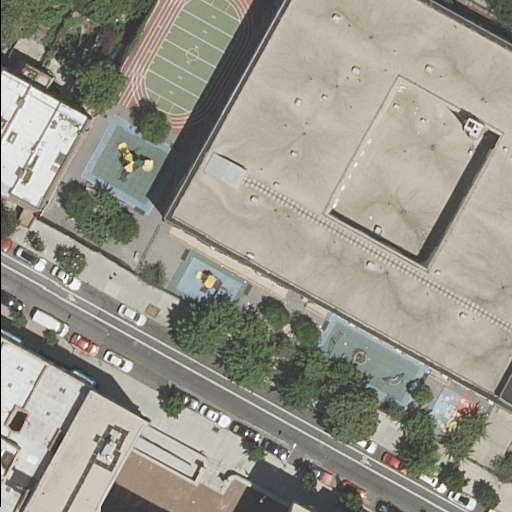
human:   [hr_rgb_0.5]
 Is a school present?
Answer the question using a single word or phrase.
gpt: yes

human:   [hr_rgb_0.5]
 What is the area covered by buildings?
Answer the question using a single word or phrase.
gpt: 4874m2

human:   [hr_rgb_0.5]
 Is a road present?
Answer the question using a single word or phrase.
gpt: yes

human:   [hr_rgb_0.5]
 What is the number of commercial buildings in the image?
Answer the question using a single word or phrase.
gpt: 0

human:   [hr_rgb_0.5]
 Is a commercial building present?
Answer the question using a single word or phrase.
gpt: no

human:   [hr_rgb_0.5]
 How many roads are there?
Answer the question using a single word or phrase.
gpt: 1

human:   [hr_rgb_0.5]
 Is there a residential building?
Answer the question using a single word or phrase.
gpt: yes

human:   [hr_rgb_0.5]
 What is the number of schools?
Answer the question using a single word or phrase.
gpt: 1

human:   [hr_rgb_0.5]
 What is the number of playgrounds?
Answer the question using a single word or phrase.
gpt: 1

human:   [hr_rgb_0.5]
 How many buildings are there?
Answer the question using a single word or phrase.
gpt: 9

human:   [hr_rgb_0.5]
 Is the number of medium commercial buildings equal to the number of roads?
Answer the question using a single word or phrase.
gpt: no

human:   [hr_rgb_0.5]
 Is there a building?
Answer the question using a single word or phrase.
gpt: yes

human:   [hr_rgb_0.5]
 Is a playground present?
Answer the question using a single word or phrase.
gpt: yes

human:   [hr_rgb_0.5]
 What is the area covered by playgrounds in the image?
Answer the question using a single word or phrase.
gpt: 2385m2

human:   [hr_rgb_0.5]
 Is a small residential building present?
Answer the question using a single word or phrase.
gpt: yes

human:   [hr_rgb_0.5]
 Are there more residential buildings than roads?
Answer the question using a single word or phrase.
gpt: yes

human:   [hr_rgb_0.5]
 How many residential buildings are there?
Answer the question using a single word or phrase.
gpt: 8

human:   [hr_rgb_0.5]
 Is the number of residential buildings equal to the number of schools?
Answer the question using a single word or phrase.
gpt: no

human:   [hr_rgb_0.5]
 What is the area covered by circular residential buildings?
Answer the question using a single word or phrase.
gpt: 0m2

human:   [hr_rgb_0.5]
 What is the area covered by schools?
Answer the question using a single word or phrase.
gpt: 6315m2

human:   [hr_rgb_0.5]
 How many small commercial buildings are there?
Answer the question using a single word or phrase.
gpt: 0

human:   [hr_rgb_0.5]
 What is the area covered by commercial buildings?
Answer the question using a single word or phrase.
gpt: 0m2

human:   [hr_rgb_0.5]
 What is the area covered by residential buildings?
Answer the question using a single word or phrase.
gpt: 1024m2

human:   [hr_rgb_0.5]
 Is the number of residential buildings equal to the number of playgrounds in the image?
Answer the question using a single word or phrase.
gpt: no

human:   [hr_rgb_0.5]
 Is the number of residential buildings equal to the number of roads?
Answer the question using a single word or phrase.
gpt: no

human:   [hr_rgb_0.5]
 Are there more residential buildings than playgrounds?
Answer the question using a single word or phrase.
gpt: yes

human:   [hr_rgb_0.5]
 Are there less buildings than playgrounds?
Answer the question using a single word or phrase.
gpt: no

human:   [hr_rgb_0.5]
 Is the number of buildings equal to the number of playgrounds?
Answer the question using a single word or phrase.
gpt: no

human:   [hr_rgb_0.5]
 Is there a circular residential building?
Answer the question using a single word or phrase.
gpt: no

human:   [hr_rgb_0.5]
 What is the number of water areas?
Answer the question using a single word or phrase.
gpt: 0

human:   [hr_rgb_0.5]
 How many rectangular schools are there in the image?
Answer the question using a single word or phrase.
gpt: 1

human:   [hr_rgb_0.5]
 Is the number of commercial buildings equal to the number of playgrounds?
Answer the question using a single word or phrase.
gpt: no

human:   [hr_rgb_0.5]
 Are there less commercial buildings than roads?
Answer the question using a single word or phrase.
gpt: yes

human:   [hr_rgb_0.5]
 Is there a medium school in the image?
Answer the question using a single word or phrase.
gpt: no

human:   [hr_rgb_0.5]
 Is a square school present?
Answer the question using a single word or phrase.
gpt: no

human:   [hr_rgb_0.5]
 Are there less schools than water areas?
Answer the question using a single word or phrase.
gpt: no

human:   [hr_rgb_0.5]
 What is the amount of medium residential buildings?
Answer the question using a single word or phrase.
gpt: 5

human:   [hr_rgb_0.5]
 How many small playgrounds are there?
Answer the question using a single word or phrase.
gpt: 0

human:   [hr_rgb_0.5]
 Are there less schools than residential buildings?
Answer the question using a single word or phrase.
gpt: yes

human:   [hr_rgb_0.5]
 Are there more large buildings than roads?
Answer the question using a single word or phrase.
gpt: no

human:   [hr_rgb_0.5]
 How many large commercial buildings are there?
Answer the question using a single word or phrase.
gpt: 0

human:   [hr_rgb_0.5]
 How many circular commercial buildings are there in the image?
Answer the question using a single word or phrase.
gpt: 0

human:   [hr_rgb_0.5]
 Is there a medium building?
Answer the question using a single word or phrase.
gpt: yes

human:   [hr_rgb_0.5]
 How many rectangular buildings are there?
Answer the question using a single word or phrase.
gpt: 5

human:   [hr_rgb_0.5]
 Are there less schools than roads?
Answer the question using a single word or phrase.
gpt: no

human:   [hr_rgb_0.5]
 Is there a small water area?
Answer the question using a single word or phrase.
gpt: no

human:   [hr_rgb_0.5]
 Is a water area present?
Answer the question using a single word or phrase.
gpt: no

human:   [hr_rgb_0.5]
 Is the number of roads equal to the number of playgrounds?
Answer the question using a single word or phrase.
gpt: yes

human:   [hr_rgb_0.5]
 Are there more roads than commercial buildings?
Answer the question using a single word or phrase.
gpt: yes

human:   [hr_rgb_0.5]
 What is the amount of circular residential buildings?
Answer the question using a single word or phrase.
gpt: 0

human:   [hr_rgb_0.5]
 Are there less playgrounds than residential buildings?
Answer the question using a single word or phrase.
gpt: yes

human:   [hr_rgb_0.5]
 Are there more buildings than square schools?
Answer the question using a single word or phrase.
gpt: yes

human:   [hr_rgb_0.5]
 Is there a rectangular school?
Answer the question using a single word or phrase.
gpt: yes

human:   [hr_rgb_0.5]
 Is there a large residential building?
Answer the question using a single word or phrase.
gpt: no

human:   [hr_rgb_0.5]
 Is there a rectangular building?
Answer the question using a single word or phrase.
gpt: yes

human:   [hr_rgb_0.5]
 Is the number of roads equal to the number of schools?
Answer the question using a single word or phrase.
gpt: yes

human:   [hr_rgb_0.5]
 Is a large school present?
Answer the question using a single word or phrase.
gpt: yes

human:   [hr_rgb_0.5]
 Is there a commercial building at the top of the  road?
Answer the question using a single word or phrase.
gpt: no

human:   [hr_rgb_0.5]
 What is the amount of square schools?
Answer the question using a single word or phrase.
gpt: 0

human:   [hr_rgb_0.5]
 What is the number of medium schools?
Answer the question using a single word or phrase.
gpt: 0

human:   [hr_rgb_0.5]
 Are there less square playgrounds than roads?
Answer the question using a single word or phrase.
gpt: yes

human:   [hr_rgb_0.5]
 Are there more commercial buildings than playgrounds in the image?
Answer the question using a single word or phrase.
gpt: no

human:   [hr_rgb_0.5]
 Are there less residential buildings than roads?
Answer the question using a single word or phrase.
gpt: no

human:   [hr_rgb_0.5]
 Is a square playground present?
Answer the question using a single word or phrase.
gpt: no